Question: I'm trying to resize an image using Image Magick through IM4Java library.
It works well, except the image isn't centered. I've run these same commands through external command line and they work well.
Can anyone tell me why this isn't working?
'''
private void convertImage(int width, int height, String source, String dest)
throws IOException, IM4JavaException, InterruptedException
{
// create command
ConvertCmd cmd = new ConvertCmd();
// create the operation, add images and operators/options
IMOperation op = new IMOperation();
op.addImage(source);
op.thumbnail(width, height, ">");
op.extent(width, height);
op.gravity("center");
op.background("white");
op.addImage(dest);
ProcessStarter.setGlobalSearchPath("/usr/local/bin");
cmd.setOutputConsumer(imageMagickOutputter);
cmd.run(op);
}
'''

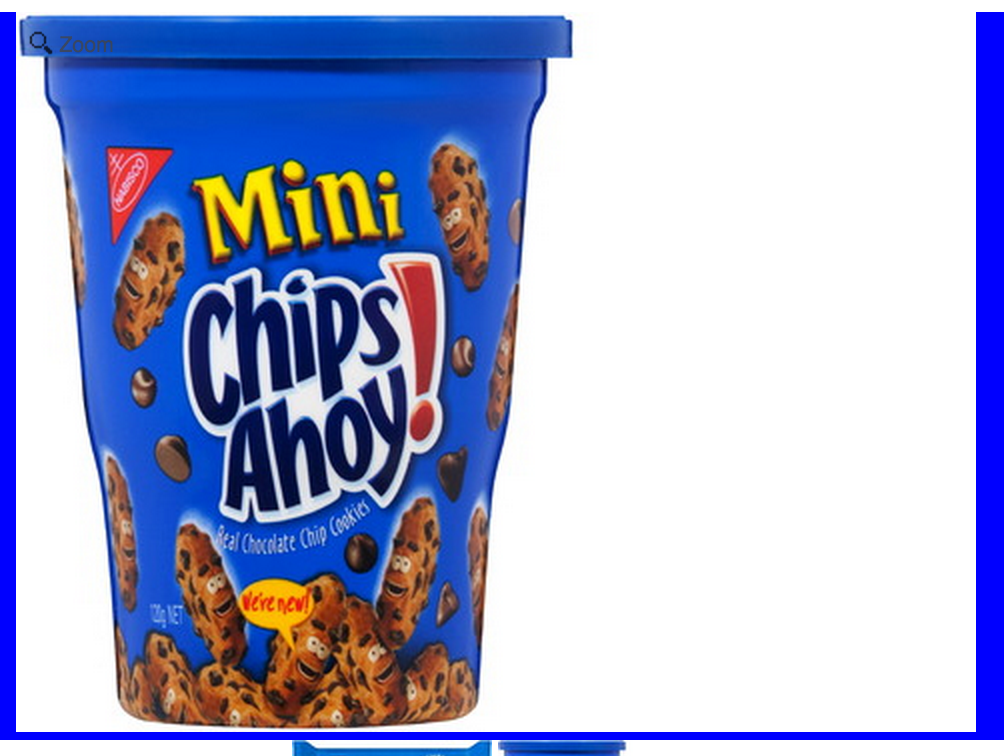
Answer: The order of the operations matters: put the gravity operation before thumbnail and extent:
'''
IMOperation op = new IMOperation();
op.addImage(sourceFile);
op.gravity("center");
op.thumbnail(width, height, '^');
op.extent(width,height);
op.addImage(destinationFile);
'''